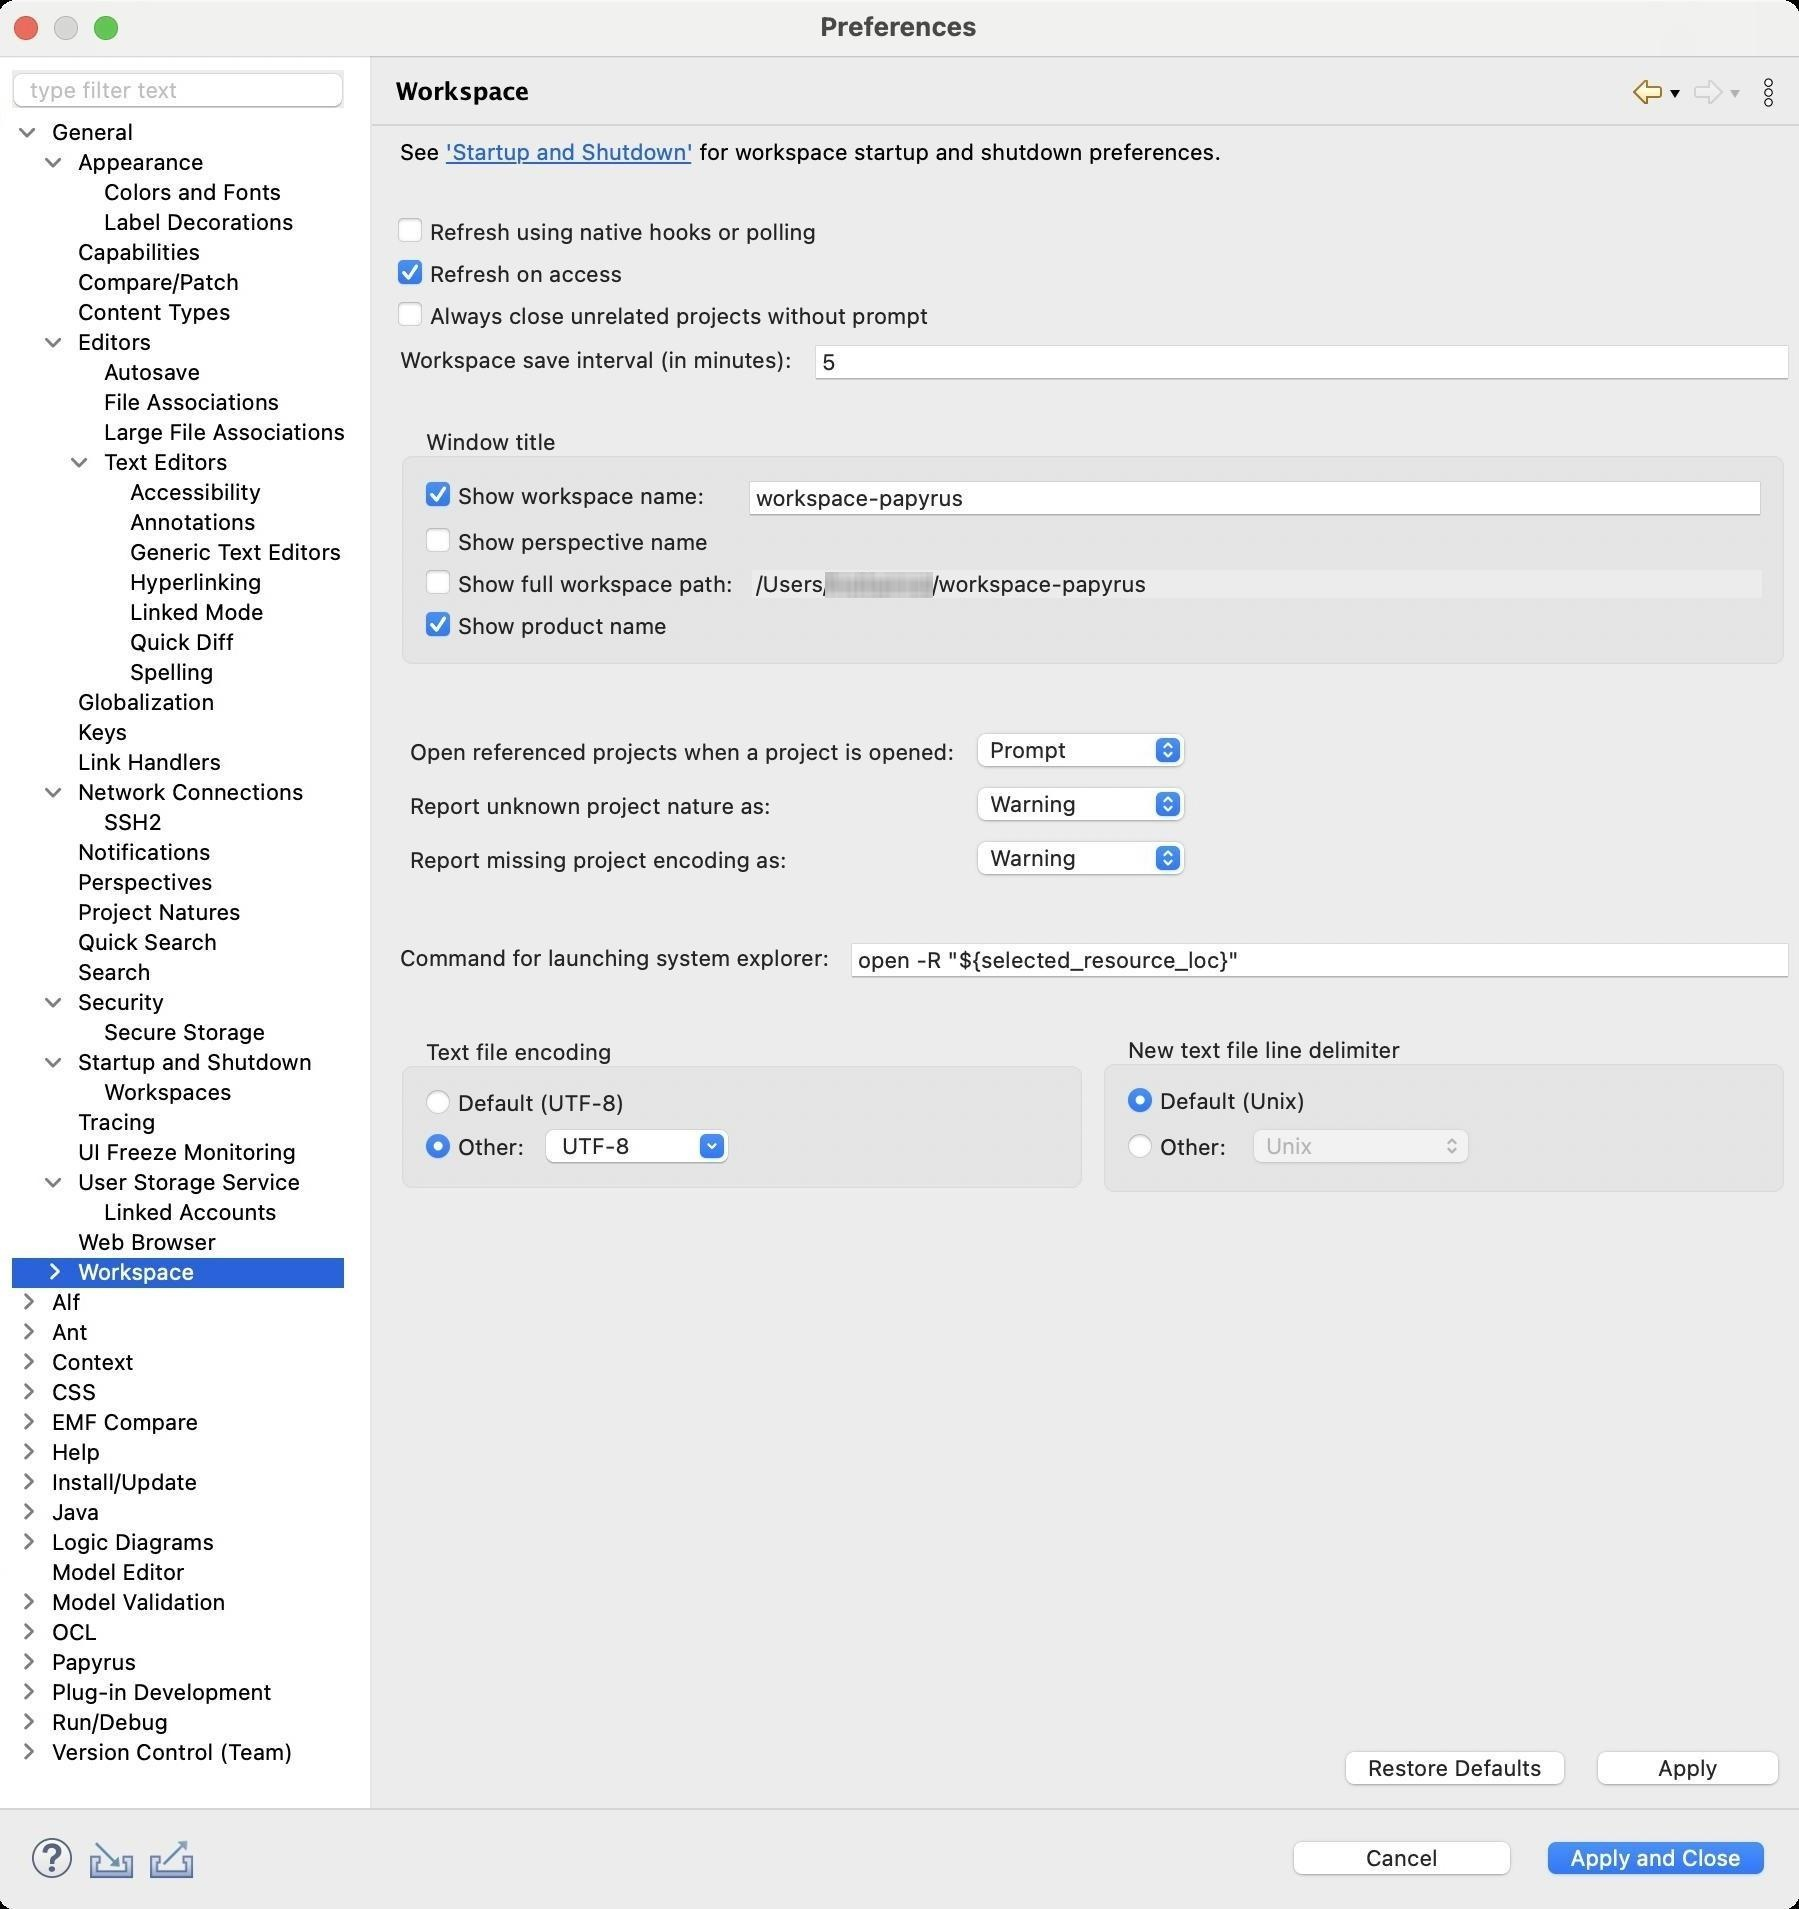
Accessibility tree:
{"name": "Preferences", "role": "AXWindow", "description": null, "role_description": "standard window", "value": null, "position": "480.00;95.00", "size": "901;955", "children": [{"name": "Apply_and_Close", "role": "AXButton", "description": null, "role_description": "button", "value": null, "position": "769.00;917.00", "size": "120;27", "children": []}, {"name": "Cancel", "role": "AXButton", "description": null, "role_description": "button", "value": null, "position": "642.00;917.00", "size": "120;27", "children": []}, {"name": null, "role": "AXToolbar", "description": null, "role_description": "toolbar", "value": null, "position": "12.00;915.00", "size": "90;30", "children": [{"name": "Help", "role": "AXCheckBox", "description": null, "role_description": "checkbox", "value": 0, "position": "12.00;915.00", "size": "30;30", "children": []}, {"name": "Import", "role": "AXButton", "description": null, "role_description": "button", "value": null, "position": "42.00;915.00", "size": "30;30", "children": []}, {"name": "Export", "role": "AXButton", "description": null, "role_description": "button", "value": null, "position": "72.00;915.00", "size": "30;30", "children": []}]}, {"name": null, "role": "AXScrollArea", "description": null, "role_description": "scroll area", "value": null, "position": "199.00;69.00", "size": "697;830", "children": [{"name": "Apply", "role": "AXButton", "description": null, "role_description": "button", "value": null, "position": "794.00;872.00", "size": "102;27", "children": []}, {"name": "Restore_Defaults", "role": "AXButton", "description": null, "role_description": "button", "value": null, "position": "668.00;872.00", "size": "121;27", "children": []}, {"name": null, "role": "AXGroup", "description": null, "role_description": "group", "value": null, "position": "550.00;518.00", "size": "346;82", "children": [{"name": null, "role": "AXPopUpButton", "description": null, "role_description": "pop up button", "value": "Unix", "position": "624.00;563.00", "size": "115;22", "children": []}, {"name": "Other:", "role": "AXRadioButton", "description": null, "role_description": "radio button", "value": 0, "position": "564.00;566.00", "size": "55;15", "children": []}, {"name": "Default_(Unix)", "role": "AXRadioButton", "description": null, "role_description": "radio button", "value": 1, "position": "564.00;543.00", "size": "94;15", "children": []}, {"name": null, "role": "AXStaticText", "description": null, "role_description": "text", "value": "New text file line delimiter", "position": "561.00;518.00", "size": "144;14", "children": []}]}, {"name": null, "role": "AXGroup", "description": null, "role_description": "group", "value": null, "position": "199.00;519.00", "size": "346;79", "children": [{"name": null, "role": "AXComboBox", "description": null, "role_description": "combo box", "value": "UTF-8", "position": "273.00;564.00", "size": "94;19", "children": [{"name": "", "role": "AXButton", "description": null, "role_description": "button", "value": null, "position": "349.00;564.00", "size": "22;19", "children": []}]}, {"name": "Other:", "role": "AXRadioButton", "description": null, "role_description": "radio button", "value": 1, "position": "213.00;566.00", "size": "55;15", "children": []}, {"name": "Default_(UTF-8)", "role": "AXRadioButton", "description": null, "role_description": "radio button", "value": 0, "position": "213.00;544.00", "size": "105;15", "children": []}, {"name": null, "role": "AXStaticText", "description": null, "role_description": "text", "value": "Text file encoding", "position": "210.00;519.00", "size": "101;14", "children": []}]}, {"name": null, "role": "AXStaticText", "description": null, "role_description": "text", "value": "", "position": "199.00;494.00", "size": "4;14", "children": []}, {"name": null, "role": "AXTextField", "description": null, "role_description": "text field", "value": "open -R \"${selected_resource_loc}\"", "position": "426.00;470.00", "size": "470;19", "children": []}, {"name": null, "role": "AXStaticText", "description": null, "role_description": "text", "value": "Command for launching system explorer:", "position": "199.00;472.00", "size": "219;14", "children": []}, {"name": null, "role": "AXStaticText", "description": null, "role_description": "text", "value": "", "position": "199.00;451.00", "size": "4;14", "children": []}, {"name": null, "role": "AXPopUpButton", "description": null, "role_description": "pop up button", "value": "Warning", "position": "486.00;419.00", "size": "111;22", "children": []}, {"name": null, "role": "AXStaticText", "description": null, "role_description": "text", "value": "Report missing project encoding as:", "position": "204.00;423.00", "size": "193;14", "children": []}, {"name": null, "role": "AXPopUpButton", "description": null, "role_description": "pop up button", "value": "Warning", "position": "486.00;392.00", "size": "111;22", "children": []}, {"name": null, "role": "AXStaticText", "description": null, "role_description": "text", "value": "Report unknown project nature as:", "position": "204.00;396.00", "size": "185;14", "children": []}, {"name": null, "role": "AXPopUpButton", "description": null, "role_description": "pop up button", "value": "Prompt", "position": "486.00;365.00", "size": "111;22", "children": []}, {"name": null, "role": "AXStaticText", "description": null, "role_description": "text", "value": "Open referenced projects when a project is opened:", "position": "204.00;369.00", "size": "277;14", "children": []}, {"name": null, "role": "AXStaticText", "description": null, "role_description": "text", "value": "", "position": "199.00;341.00", "size": "4;14", "children": []}, {"name": null, "role": "AXGroup", "description": null, "role_description": "group", "value": null, "position": "199.00;214.00", "size": "697;122", "children": [{"name": "Show_product_name", "role": "AXCheckBox", "description": null, "role_description": "checkbox", "value": 1, "position": "213.00;305.00", "size": "126;16", "children": []}, {"name": null, "role": "AXStaticText", "description": null, "role_description": "text", "value": "/Users/[username]/workspace-papyrus", "position": "377.00;285.00", "size": "505;14", "children": []}, {"name": "Show_full_workspace_path:", "role": "AXCheckBox", "description": null, "role_description": "checkbox", "value": 0, "position": "213.00;284.00", "size": "159;16", "children": []}, {"name": "Show_perspective_name", "role": "AXCheckBox", "description": null, "role_description": "checkbox", "value": 0, "position": "213.00;263.00", "size": "147;16", "children": []}, {"name": null, "role": "AXTextField", "description": null, "role_description": "text field", "value": "workspace-papyrus", "position": "375.00;239.00", "size": "507;19", "children": []}, {"name": null, "role": "AXStaticText", "description": null, "role_description": "text", "value": "", "position": "363.00;241.00", "size": "4;14", "children": []}, {"name": "Show_workspace_name:", "role": "AXCheckBox", "description": null, "role_description": "checkbox", "value": 1, "position": "213.00;240.00", "size": "145;16", "children": []}, {"name": null, "role": "AXStaticText", "description": null, "role_description": "text", "value": "Window title", "position": "210.00;214.00", "size": "73;14", "children": []}]}, {"name": null, "role": "AXStaticText", "description": null, "role_description": "text", "value": "", "position": "199.00;195.00", "size": "4;14", "children": []}, {"name": null, "role": "AXTextField", "description": null, "role_description": "text field", "value": "5", "position": "408.00;171.00", "size": "488;19", "children": []}, {"name": null, "role": "AXStaticText", "description": null, "role_description": "text", "value": "Workspace save interval (in minutes):", "position": "199.00;173.00", "size": "201;14", "children": []}, {"name": "Always_close_unrelated_projects_without_prompt", "role": "AXCheckBox", "description": null, "role_description": "checkbox", "value": 0, "position": "199.00;150.00", "size": "271;16", "children": []}, {"name": "Refresh_on_access", "role": "AXCheckBox", "description": null, "role_description": "checkbox", "value": 1, "position": "199.00;129.00", "size": "118;16", "children": []}, {"name": "Refresh_using_native_hooks_or_polling", "role": "AXCheckBox", "description": null, "role_description": "checkbox", "value": 0, "position": "199.00;108.00", "size": "215;16", "children": []}, {"name": null, "role": "AXStaticText", "description": null, "role_description": "text", "value": "", "position": "199.00;89.00", "size": "4;14", "children": []}, {"name": null, "role": "AXScrollArea", "description": null, "role_description": "scroll area", "value": null, "position": "199.00;69.00", "size": "697;15", "children": [{"name": null, "role": "AXTextArea", "description": null, "role_description": "text entry area", "value": "See 'Startup and Shutdown' for workspace startup and shutdown preferences.", "position": "199.00;69.00", "size": "697;15", "children": [{"name": "'Startup_and_Shutdown'", "role": "AXLink", "description": null, "role_description": "hyperlink", "value": null, "position": "223.93;69.00", "size": "124;13", "children": []}]}]}]}, {"name": null, "role": "AXToolbar", "description": "", "role_description": "toolbar", "value": null, "position": "814.00;35.00", "size": "82;22", "children": [{"name": "Back_to_Web_Browser", "role": "AXMenuButton", "description": null, "role_description": "menu button", "value": null, "position": "814.00;35.00", "size": "22;22", "children": []}, {"name": "Forward", "role": "AXMenuButton", "description": null, "role_description": "menu button", "value": null, "position": "844.00;35.00", "size": "22;22", "children": []}, {"name": "Additional_Dialog_Actions", "role": "AXButton", "description": null, "role_description": "button", "value": null, "position": "874.00;35.00", "size": "22;22", "children": []}]}, {"name": null, "role": "AXStaticText", "description": "", "role_description": "text", "value": "Workspace", "position": "196.00;35.00", "size": "611;21", "children": []}, {"name": null, "role": "AXSplitter", "description": null, "role_description": "splitter", "value": 180, "position": "180.00;28.00", "size": "5;876", "children": []}, {"name": null, "role": "AXScrollArea", "description": null, "role_description": "scroll area", "value": null, "position": "7.00;59.00", "size": "166;845", "children": [{"name": null, "role": "AXOutline", "description": null, "role_description": "outline", "value": null, "position": "7.00;59.00", "size": "167;845", "children": [{"name": null, "role": "AXRow", "description": null, "role_description": "outline row", "value": null, "position": "7.00;59.00", "size": "167;15", "children": [{"name": null, "role": "AXGroup", "description": null, "role_description": "group", "value": null, "position": "7.00;59.00", "size": "167;15", "children": [{"name": null, "role": "AXDisclosureTriangle", "description": null, "role_description": "disclosure triangle", "value": 1, "position": "9.00;59.00", "size": "12;14", "children": []}, {"name": null, "role": "AXStaticText", "description": null, "role_description": "text", "value": "General", "position": "25.00;59.00", "size": "148;14", "children": []}]}]}, {"name": null, "role": "AXRow", "description": null, "role_description": "outline row", "value": null, "position": "7.00;74.00", "size": "167;15", "children": [{"name": null, "role": "AXGroup", "description": null, "role_description": "group", "value": null, "position": "7.00;74.00", "size": "167;15", "children": [{"name": null, "role": "AXDisclosureTriangle", "description": null, "role_description": "disclosure triangle", "value": 1, "position": "22.00;74.00", "size": "12;14", "children": []}, {"name": null, "role": "AXStaticText", "description": null, "role_description": "text", "value": "Appearance", "position": "38.00;74.00", "size": "135;14", "children": []}]}]}, {"name": null, "role": "AXRow", "description": null, "role_description": "outline row", "value": null, "position": "7.00;89.00", "size": "167;15", "children": [{"name": null, "role": "AXStaticText", "description": null, "role_description": "text", "value": "Colors and Fonts", "position": "51.00;89.00", "size": "122;14", "children": []}]}, {"name": null, "role": "AXRow", "description": null, "role_description": "outline row", "value": null, "position": "7.00;104.00", "size": "167;15", "children": [{"name": null, "role": "AXStaticText", "description": null, "role_description": "text", "value": "Label Decorations", "position": "51.00;104.00", "size": "122;14", "children": []}]}, {"name": null, "role": "AXRow", "description": null, "role_description": "outline row", "value": null, "position": "7.00;119.00", "size": "167;15", "children": [{"name": null, "role": "AXStaticText", "description": null, "role_description": "text", "value": "Capabilities", "position": "38.00;119.00", "size": "135;14", "children": []}]}, {"name": null, "role": "AXRow", "description": null, "role_description": "outline row", "value": null, "position": "7.00;134.00", "size": "167;15", "children": [{"name": null, "role": "AXStaticText", "description": null, "role_description": "text", "value": "Compare/Patch", "position": "38.00;134.00", "size": "135;14", "children": []}]}, {"name": null, "role": "AXRow", "description": null, "role_description": "outline row", "value": null, "position": "7.00;149.00", "size": "167;15", "children": [{"name": null, "role": "AXStaticText", "description": null, "role_description": "text", "value": "Content Types", "position": "38.00;149.00", "size": "135;14", "children": []}]}, {"name": null, "role": "AXRow", "description": null, "role_description": "outline row", "value": null, "position": "7.00;164.00", "size": "167;15", "children": [{"name": null, "role": "AXGroup", "description": null, "role_description": "group", "value": null, "position": "7.00;164.00", "size": "167;15", "children": [{"name": null, "role": "AXDisclosureTriangle", "description": null, "role_description": "disclosure triangle", "value": 1, "position": "22.00;164.00", "size": "12;14", "children": []}, {"name": null, "role": "AXStaticText", "description": null, "role_description": "text", "value": "Editors", "position": "38.00;164.00", "size": "135;14", "children": []}]}]}, {"name": null, "role": "AXRow", "description": null, "role_description": "outline row", "value": null, "position": "7.00;179.00", "size": "167;15", "children": [{"name": null, "role": "AXStaticText", "description": null, "role_description": "text", "value": "Autosave", "position": "51.00;179.00", "size": "122;14", "children": []}]}, {"name": null, "role": "AXRow", "description": null, "role_description": "outline row", "value": null, "position": "7.00;194.00", "size": "167;15", "children": [{"name": null, "role": "AXStaticText", "description": null, "role_description": "text", "value": "File Associations", "position": "51.00;194.00", "size": "122;14", "children": []}]}, {"name": null, "role": "AXRow", "description": null, "role_description": "outline row", "value": null, "position": "7.00;209.00", "size": "167;15", "children": [{"name": null, "role": "AXStaticText", "description": null, "role_description": "text", "value": "Large File Associations", "position": "51.00;209.00", "size": "122;14", "children": []}]}, {"name": null, "role": "AXRow", "description": null, "role_description": "outline row", "value": null, "position": "7.00;224.00", "size": "167;15", "children": [{"name": null, "role": "AXGroup", "description": null, "role_description": "group", "value": null, "position": "7.00;224.00", "size": "167;15", "children": [{"name": null, "role": "AXDisclosureTriangle", "description": null, "role_description": "disclosure triangle", "value": 1, "position": "35.00;224.00", "size": "12;14", "children": []}, {"name": null, "role": "AXStaticText", "description": null, "role_description": "text", "value": "Text Editors", "position": "51.00;224.00", "size": "122;14", "children": []}]}]}, {"name": null, "role": "AXRow", "description": null, "role_description": "outline row", "value": null, "position": "7.00;239.00", "size": "167;15", "children": [{"name": null, "role": "AXStaticText", "description": null, "role_description": "text", "value": "Accessibility", "position": "64.00;239.00", "size": "109;14", "children": []}]}, {"name": null, "role": "AXRow", "description": null, "role_description": "outline row", "value": null, "position": "7.00;254.00", "size": "167;15", "children": [{"name": null, "role": "AXStaticText", "description": null, "role_description": "text", "value": "Annotations", "position": "64.00;254.00", "size": "109;14", "children": []}]}, {"name": null, "role": "AXRow", "description": null, "role_description": "outline row", "value": null, "position": "7.00;269.00", "size": "167;15", "children": [{"name": null, "role": "AXStaticText", "description": null, "role_description": "text", "value": "Generic Text Editors", "position": "64.00;269.00", "size": "109;14", "children": []}]}, {"name": null, "role": "AXRow", "description": null, "role_description": "outline row", "value": null, "position": "7.00;284.00", "size": "167;15", "children": [{"name": null, "role": "AXStaticText", "description": null, "role_description": "text", "value": "Hyperlinking", "position": "64.00;284.00", "size": "109;14", "children": []}]}, {"name": null, "role": "AXRow", "description": null, "role_description": "outline row", "value": null, "position": "7.00;299.00", "size": "167;15", "children": [{"name": null, "role": "AXStaticText", "description": null, "role_description": "text", "value": "Linked Mode", "position": "64.00;299.00", "size": "109;14", "children": []}]}, {"name": null, "role": "AXRow", "description": null, "role_description": "outline row", "value": null, "position": "7.00;314.00", "size": "167;15", "children": [{"name": null, "role": "AXStaticText", "description": null, "role_description": "text", "value": "Quick Diff", "position": "64.00;314.00", "size": "109;14", "children": []}]}, {"name": null, "role": "AXRow", "description": null, "role_description": "outline row", "value": null, "position": "7.00;329.00", "size": "167;15", "children": [{"name": null, "role": "AXStaticText", "description": null, "role_description": "text", "value": "Spelling", "position": "64.00;329.00", "size": "109;14", "children": []}]}, {"name": null, "role": "AXRow", "description": null, "role_description": "outline row", "value": null, "position": "7.00;344.00", "size": "167;15", "children": [{"name": null, "role": "AXStaticText", "description": null, "role_description": "text", "value": "Globalization", "position": "38.00;344.00", "size": "135;14", "children": []}]}, {"name": null, "role": "AXRow", "description": null, "role_description": "outline row", "value": null, "position": "7.00;359.00", "size": "167;15", "children": [{"name": null, "role": "AXStaticText", "description": null, "role_description": "text", "value": "Keys", "position": "38.00;359.00", "size": "135;14", "children": []}]}, {"name": null, "role": "AXRow", "description": null, "role_description": "outline row", "value": null, "position": "7.00;374.00", "size": "167;15", "children": [{"name": null, "role": "AXStaticText", "description": null, "role_description": "text", "value": "Link Handlers", "position": "38.00;374.00", "size": "135;14", "children": []}]}, {"name": null, "role": "AXRow", "description": null, "role_description": "outline row", "value": null, "position": "7.00;389.00", "size": "167;15", "children": [{"name": null, "role": "AXGroup", "description": null, "role_description": "group", "value": null, "position": "7.00;389.00", "size": "167;15", "children": [{"name": null, "role": "AXDisclosureTriangle", "description": null, "role_description": "disclosure triangle", "value": 1, "position": "22.00;389.00", "size": "12;14", "children": []}, {"name": null, "role": "AXStaticText", "description": null, "role_description": "text", "value": "Network Connections", "position": "38.00;389.00", "size": "135;14", "children": []}]}]}, {"name": null, "role": "AXRow", "description": null, "role_description": "outline row", "value": null, "position": "7.00;404.00", "size": "167;15", "children": [{"name": null, "role": "AXStaticText", "description": null, "role_description": "text", "value": "SSH2", "position": "51.00;404.00", "size": "122;14", "children": []}]}, {"name": null, "role": "AXRow", "description": null, "role_description": "outline row", "value": null, "position": "7.00;419.00", "size": "167;15", "children": [{"name": null, "role": "AXStaticText", "description": null, "role_description": "text", "value": "Notifications", "position": "38.00;419.00", "size": "135;14", "children": []}]}, {"name": null, "role": "AXRow", "description": null, "role_description": "outline row", "value": null, "position": "7.00;434.00", "size": "167;15", "children": [{"name": null, "role": "AXStaticText", "description": null, "role_description": "text", "value": "Perspectives", "position": "38.00;434.00", "size": "135;14", "children": []}]}, {"name": null, "role": "AXRow", "description": null, "role_description": "outline row", "value": null, "position": "7.00;449.00", "size": "167;15", "children": [{"name": null, "role": "AXStaticText", "description": null, "role_description": "text", "value": "Project Natures", "position": "38.00;449.00", "size": "135;14", "children": []}]}, {"name": null, "role": "AXRow", "description": null, "role_description": "outline row", "value": null, "position": "7.00;464.00", "size": "167;15", "children": [{"name": null, "role": "AXStaticText", "description": null, "role_description": "text", "value": "Quick Search", "position": "38.00;464.00", "size": "135;14", "children": []}]}, {"name": null, "role": "AXRow", "description": null, "role_description": "outline row", "value": null, "position": "7.00;479.00", "size": "167;15", "children": [{"name": null, "role": "AXStaticText", "description": null, "role_description": "text", "value": "Search", "position": "38.00;479.00", "size": "135;14", "children": []}]}, {"name": null, "role": "AXRow", "description": null, "role_description": "outline row", "value": null, "position": "7.00;494.00", "size": "167;15", "children": [{"name": null, "role": "AXGroup", "description": null, "role_description": "group", "value": null, "position": "7.00;494.00", "size": "167;15", "children": [{"name": null, "role": "AXDisclosureTriangle", "description": null, "role_description": "disclosure triangle", "value": 1, "position": "22.00;494.00", "size": "12;14", "children": []}, {"name": null, "role": "AXStaticText", "description": null, "role_description": "text", "value": "Security", "position": "38.00;494.00", "size": "135;14", "children": []}]}]}, {"name": null, "role": "AXRow", "description": null, "role_description": "outline row", "value": null, "position": "7.00;509.00", "size": "167;15", "children": [{"name": null, "role": "AXStaticText", "description": null, "role_description": "text", "value": "Secure Storage", "position": "51.00;509.00", "size": "122;14", "children": []}]}, {"name": null, "role": "AXRow", "description": null, "role_description": "outline row", "value": null, "position": "7.00;524.00", "size": "167;15", "children": [{"name": null, "role": "AXGroup", "description": null, "role_description": "group", "value": null, "position": "7.00;524.00", "size": "167;15", "children": [{"name": null, "role": "AXDisclosureTriangle", "description": null, "role_description": "disclosure triangle", "value": 1, "position": "22.00;524.00", "size": "12;14", "children": []}, {"name": null, "role": "AXStaticText", "description": null, "role_description": "text", "value": "Startup and Shutdown", "position": "38.00;524.00", "size": "135;14", "children": []}]}]}, {"name": null, "role": "AXRow", "description": null, "role_description": "outline row", "value": null, "position": "7.00;539.00", "size": "167;15", "children": [{"name": null, "role": "AXStaticText", "description": null, "role_description": "text", "value": "Workspaces", "position": "51.00;539.00", "size": "122;14", "children": []}]}, {"name": null, "role": "AXRow", "description": null, "role_description": "outline row", "value": null, "position": "7.00;554.00", "size": "167;15", "children": [{"name": null, "role": "AXStaticText", "description": null, "role_description": "text", "value": "Tracing", "position": "38.00;554.00", "size": "135;14", "children": []}]}, {"name": null, "role": "AXRow", "description": null, "role_description": "outline row", "value": null, "position": "7.00;569.00", "size": "167;15", "children": [{"name": null, "role": "AXStaticText", "description": null, "role_description": "text", "value": "UI Freeze Monitoring", "position": "38.00;569.00", "size": "135;14", "children": []}]}, {"name": null, "role": "AXRow", "description": null, "role_description": "outline row", "value": null, "position": "7.00;584.00", "size": "167;15", "children": [{"name": null, "role": "AXGroup", "description": null, "role_description": "group", "value": null, "position": "7.00;584.00", "size": "167;15", "children": [{"name": null, "role": "AXDisclosureTriangle", "description": null, "role_description": "disclosure triangle", "value": 1, "position": "22.00;584.00", "size": "12;14", "children": []}, {"name": null, "role": "AXStaticText", "description": null, "role_description": "text", "value": "User Storage Service", "position": "38.00;584.00", "size": "135;14", "children": []}]}]}, {"name": null, "role": "AXRow", "description": null, "role_description": "outline row", "value": null, "position": "7.00;599.00", "size": "167;15", "children": [{"name": null, "role": "AXStaticText", "description": null, "role_description": "text", "value": "Linked Accounts", "position": "51.00;599.00", "size": "122;14", "children": []}]}, {"name": null, "role": "AXRow", "description": null, "role_description": "outline row", "value": null, "position": "7.00;614.00", "size": "167;15", "children": [{"name": null, "role": "AXStaticText", "description": null, "role_description": "text", "value": "Web Browser", "position": "38.00;614.00", "size": "135;14", "children": []}]}, {"name": null, "role": "AXRow", "description": null, "role_description": "outline row", "value": null, "position": "7.00;629.00", "size": "167;15", "children": [{"name": null, "role": "AXGroup", "description": null, "role_description": "group", "value": null, "position": "7.00;629.00", "size": "167;15", "children": [{"name": null, "role": "AXDisclosureTriangle", "description": null, "role_description": "disclosure triangle", "value": 0, "position": "22.00;629.00", "size": "12;14", "children": []}, {"name": null, "role": "AXStaticText", "description": null, "role_description": "text", "value": "Workspace", "position": "38.00;629.00", "size": "135;14", "children": []}]}]}, {"name": null, "role": "AXRow", "description": null, "role_description": "outline row", "value": null, "position": "7.00;644.00", "size": "167;15", "children": [{"name": null, "role": "AXGroup", "description": null, "role_description": "group", "value": null, "position": "7.00;644.00", "size": "167;15", "children": [{"name": null, "role": "AXDisclosureTriangle", "description": null, "role_description": "disclosure triangle", "value": 0, "position": "9.00;644.00", "size": "12;14", "children": []}, {"name": null, "role": "AXStaticText", "description": null, "role_description": "text", "value": "Alf", "position": "25.00;644.00", "size": "148;14", "children": []}]}]}, {"name": null, "role": "AXRow", "description": null, "role_description": "outline row", "value": null, "position": "7.00;659.00", "size": "167;15", "children": [{"name": null, "role": "AXGroup", "description": null, "role_description": "group", "value": null, "position": "7.00;659.00", "size": "167;15", "children": [{"name": null, "role": "AXDisclosureTriangle", "description": null, "role_description": "disclosure triangle", "value": 0, "position": "9.00;659.00", "size": "12;14", "children": []}, {"name": null, "role": "AXStaticText", "description": null, "role_description": "text", "value": "Ant", "position": "25.00;659.00", "size": "148;14", "children": []}]}]}, {"name": null, "role": "AXRow", "description": null, "role_description": "outline row", "value": null, "position": "7.00;674.00", "size": "167;15", "children": [{"name": null, "role": "AXGroup", "description": null, "role_description": "group", "value": null, "position": "7.00;674.00", "size": "167;15", "children": [{"name": null, "role": "AXDisclosureTriangle", "description": null, "role_description": "disclosure triangle", "value": 0, "position": "9.00;674.00", "size": "12;14", "children": []}, {"name": null, "role": "AXStaticText", "description": null, "role_description": "text", "value": "Context", "position": "25.00;674.00", "size": "148;14", "children": []}]}]}, {"name": null, "role": "AXRow", "description": null, "role_description": "outline row", "value": null, "position": "7.00;689.00", "size": "167;15", "children": [{"name": null, "role": "AXGroup", "description": null, "role_description": "group", "value": null, "position": "7.00;689.00", "size": "167;15", "children": [{"name": null, "role": "AXDisclosureTriangle", "description": null, "role_description": "disclosure triangle", "value": 0, "position": "9.00;689.00", "size": "12;14", "children": []}, {"name": null, "role": "AXStaticText", "description": null, "role_description": "text", "value": "CSS", "position": "25.00;689.00", "size": "148;14", "children": []}]}]}, {"name": null, "role": "AXRow", "description": null, "role_description": "outline row", "value": null, "position": "7.00;704.00", "size": "167;15", "children": [{"name": null, "role": "AXGroup", "description": null, "role_description": "group", "value": null, "position": "7.00;704.00", "size": "167;15", "children": [{"name": null, "role": "AXDisclosureTriangle", "description": null, "role_description": "disclosure triangle", "value": 0, "position": "9.00;704.00", "size": "12;14", "children": []}, {"name": null, "role": "AXStaticText", "description": null, "role_description": "text", "value": "EMF Compare", "position": "25.00;704.00", "size": "148;14", "children": []}]}]}, {"name": null, "role": "AXRow", "description": null, "role_description": "outline row", "value": null, "position": "7.00;719.00", "size": "167;15", "children": [{"name": null, "role": "AXGroup", "description": null, "role_description": "group", "value": null, "position": "7.00;719.00", "size": "167;15", "children": [{"name": null, "role": "AXDisclosureTriangle", "description": null, "role_description": "disclosure triangle", "value": 0, "position": "9.00;719.00", "size": "12;14", "children": []}, {"name": null, "role": "AXStaticText", "description": null, "role_description": "text", "value": "Help", "position": "25.00;719.00", "size": "148;14", "children": []}]}]}, {"name": null, "role": "AXRow", "description": null, "role_description": "outline row", "value": null, "position": "7.00;734.00", "size": "167;15", "children": [{"name": null, "role": "AXGroup", "description": null, "role_description": "group", "value": null, "position": "7.00;734.00", "size": "167;15", "children": [{"name": null, "role": "AXDisclosureTriangle", "description": null, "role_description": "disclosure triangle", "value": 0, "position": "9.00;734.00", "size": "12;14", "children": []}, {"name": null, "role": "AXStaticText", "description": null, "role_description": "text", "value": "Install/Update", "position": "25.00;734.00", "size": "148;14", "children": []}]}]}, {"name": null, "role": "AXRow", "description": null, "role_description": "outline row", "value": null, "position": "7.00;749.00", "size": "167;15", "children": [{"name": null, "role": "AXGroup", "description": null, "role_description": "group", "value": null, "position": "7.00;749.00", "size": "167;15", "children": [{"name": null, "role": "AXDisclosureTriangle", "description": null, "role_description": "disclosure triangle", "value": 0, "position": "9.00;749.00", "size": "12;14", "children": []}, {"name": null, "role": "AXStaticText", "description": null, "role_description": "text", "value": "Java", "position": "25.00;749.00", "size": "148;14", "children": []}]}]}, {"name": null, "role": "AXRow", "description": null, "role_description": "outline row", "value": null, "position": "7.00;764.00", "size": "167;15", "children": [{"name": null, "role": "AXGroup", "description": null, "role_description": "group", "value": null, "position": "7.00;764.00", "size": "167;15", "children": [{"name": null, "role": "AXDisclosureTriangle", "description": null, "role_description": "disclosure triangle", "value": 0, "position": "9.00;764.00", "size": "12;14", "children": []}, {"name": null, "role": "AXStaticText", "description": null, "role_description": "text", "value": "Logic Diagrams", "position": "25.00;764.00", "size": "148;14", "children": []}]}]}, {"name": null, "role": "AXRow", "description": null, "role_description": "outline row", "value": null, "position": "7.00;779.00", "size": "167;15", "children": [{"name": null, "role": "AXStaticText", "description": null, "role_description": "text", "value": "Model Editor", "position": "25.00;779.00", "size": "148;14", "children": []}]}, {"name": null, "role": "AXRow", "description": null, "role_description": "outline row", "value": null, "position": "7.00;794.00", "size": "167;15", "children": [{"name": null, "role": "AXGroup", "description": null, "role_description": "group", "value": null, "position": "7.00;794.00", "size": "167;15", "children": [{"name": null, "role": "AXDisclosureTriangle", "description": null, "role_description": "disclosure triangle", "value": 0, "position": "9.00;794.00", "size": "12;14", "children": []}, {"name": null, "role": "AXStaticText", "description": null, "role_description": "text", "value": "Model Validation", "position": "25.00;794.00", "size": "148;14", "children": []}]}]}, {"name": null, "role": "AXRow", "description": null, "role_description": "outline row", "value": null, "position": "7.00;809.00", "size": "167;15", "children": [{"name": null, "role": "AXGroup", "description": null, "role_description": "group", "value": null, "position": "7.00;809.00", "size": "167;15", "children": [{"name": null, "role": "AXDisclosureTriangle", "description": null, "role_description": "disclosure triangle", "value": 0, "position": "9.00;809.00", "size": "12;14", "children": []}, {"name": null, "role": "AXStaticText", "description": null, "role_description": "text", "value": "OCL", "position": "25.00;809.00", "size": "148;14", "children": []}]}]}, {"name": null, "role": "AXRow", "description": null, "role_description": "outline row", "value": null, "position": "7.00;824.00", "size": "167;15", "children": [{"name": null, "role": "AXGroup", "description": null, "role_description": "group", "value": null, "position": "7.00;824.00", "size": "167;15", "children": [{"name": null, "role": "AXDisclosureTriangle", "description": null, "role_description": "disclosure triangle", "value": 0, "position": "9.00;824.00", "size": "12;14", "children": []}, {"name": null, "role": "AXStaticText", "description": null, "role_description": "text", "value": "Papyrus", "position": "25.00;824.00", "size": "148;14", "children": []}]}]}, {"name": null, "role": "AXRow", "description": null, "role_description": "outline row", "value": null, "position": "7.00;839.00", "size": "167;15", "children": [{"name": null, "role": "AXGroup", "description": null, "role_description": "group", "value": null, "position": "7.00;839.00", "size": "167;15", "children": [{"name": null, "role": "AXDisclosureTriangle", "description": null, "role_description": "disclosure triangle", "value": 0, "position": "9.00;839.00", "size": "12;14", "children": []}, {"name": null, "role": "AXStaticText", "description": null, "role_description": "text", "value": "Plug-in Development", "position": "25.00;839.00", "size": "148;14", "children": []}]}]}, {"name": null, "role": "AXRow", "description": null, "role_description": "outline row", "value": null, "position": "7.00;854.00", "size": "167;15", "children": [{"name": null, "role": "AXGroup", "description": null, "role_description": "group", "value": null, "position": "7.00;854.00", "size": "167;15", "children": [{"name": null, "role": "AXDisclosureTriangle", "description": null, "role_description": "disclosure triangle", "value": 0, "position": "9.00;854.00", "size": "12;14", "children": []}, {"name": null, "role": "AXStaticText", "description": null, "role_description": "text", "value": "Run/Debug", "position": "25.00;854.00", "size": "148;14", "children": []}]}]}, {"name": null, "role": "AXRow", "description": null, "role_description": "outline row", "value": null, "position": "7.00;869.00", "size": "167;15", "children": [{"name": null, "role": "AXGroup", "description": null, "role_description": "group", "value": null, "position": "7.00;869.00", "size": "167;15", "children": [{"name": null, "role": "AXDisclosureTriangle", "description": null, "role_description": "disclosure triangle", "value": 0, "position": "9.00;869.00", "size": "12;14", "children": []}, {"name": null, "role": "AXStaticText", "description": null, "role_description": "text", "value": "Version Control (Team)", "position": "25.00;869.00", "size": "148;14", "children": []}]}]}, {"name": null, "role": "AXColumn", "description": null, "role_description": "column", "value": null, "position": "7.00;59.00", "size": "167;845", "children": []}]}, {"name": null, "role": "AXScrollBar", "description": null, "role_description": "scroll bar", "value": 0.0, "position": "7.00;888.00", "size": "166;16", "children": [{"name": null, "role": "AXValueIndicator", "description": null, "role_description": "value indicator", "value": 0.0, "position": "8.00;892.00", "size": "163;12", "children": []}, {"name": null, "role": "AXButton", "description": null, "role_description": "increment arrow button", "value": null, "position": "7.00;888.00", "size": "0;0", "children": []}, {"name": null, "role": "AXButton", "description": null, "role_description": "decrement arrow button", "value": null, "position": "7.00;888.00", "size": "0;0", "children": []}, {"name": null, "role": "AXButton", "description": null, "role_description": "increment page button", "value": null, "position": "171.50;892.00", "size": "2;12", "children": []}, {"name": null, "role": "AXButton", "description": null, "role_description": "decrement page button", "value": null, "position": "7.00;892.00", "size": "1;12", "children": []}]}]}, {"name": "type_filter_text", "role": "AXTextField", "description": null, "role_description": "search text field", "value": "", "position": "7.00;35.00", "size": "166;19", "children": []}, {"name": null, "role": "AXButton", "description": null, "role_description": "close button", "value": null, "position": "7.00;6.00", "size": "14;16", "children": []}, {"name": null, "role": "AXButton", "description": null, "role_description": "zoom button", "value": null, "position": "47.00;6.00", "size": "14;16", "children": [{"name": null, "role": "AXGroup", "description": null, "role_description": "group", "value": null, "position": "47.00;6.00", "size": "14;16", "children": [{"name": null, "role": "AXGroup", "description": null, "role_description": "group", "value": null, "position": "47.00;6.00", "size": "14;16", "children": []}]}]}, {"name": null, "role": "AXButton", "description": null, "role_description": "minimize button", "value": null, "position": "27.00;6.00", "size": "14;16", "children": []}, {"name": null, "role": "AXStaticText", "description": null, "role_description": "text", "value": "Preferences", "position": "409.00;5.00", "size": "83;16", "children": []}]}